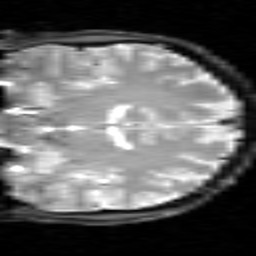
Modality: inplaneT2
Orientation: coronal
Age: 49
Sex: male